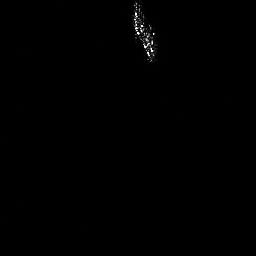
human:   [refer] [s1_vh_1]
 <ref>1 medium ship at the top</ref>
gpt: <box>[[50, 0, 60, 23, 0]]</box>